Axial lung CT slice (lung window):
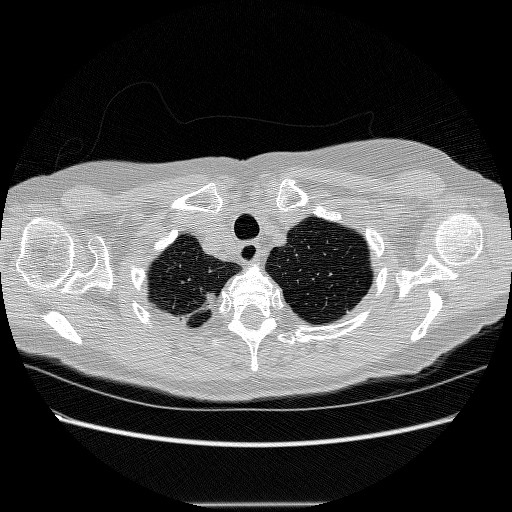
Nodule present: no